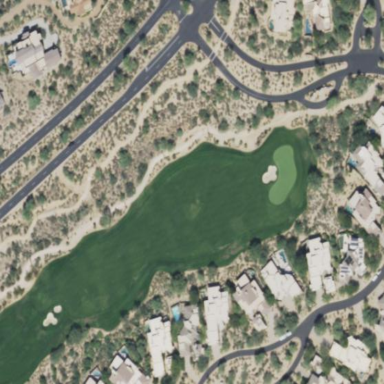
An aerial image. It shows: Rough area on grassy golf course.